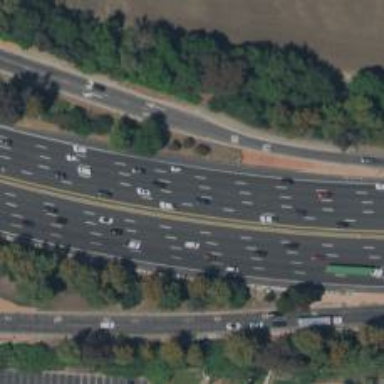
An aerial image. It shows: Motorway.